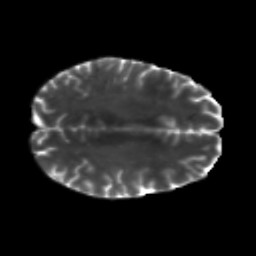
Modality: T2w
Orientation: axial
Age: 46
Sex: male
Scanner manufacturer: siemens
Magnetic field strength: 3 T
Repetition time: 5.5 s
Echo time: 0.101 s